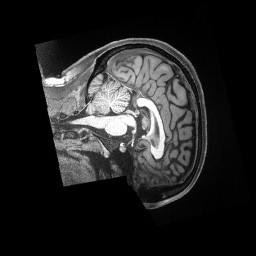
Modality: T1w
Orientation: sagittal
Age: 24
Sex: female
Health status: ill
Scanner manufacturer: siemens
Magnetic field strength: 3 T
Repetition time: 2.5 s
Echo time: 0.00181 s